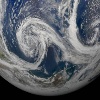
Label: cloud